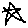
Label: star